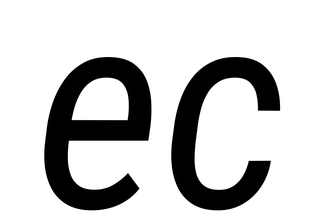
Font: Roboto-Italic_Condensed_Italic